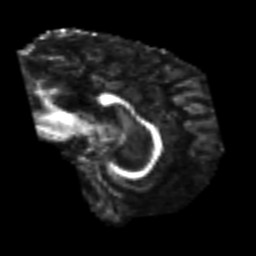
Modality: FA
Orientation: sagittal
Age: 54
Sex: male
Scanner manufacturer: siemens
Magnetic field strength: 3 T
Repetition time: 5.561 s
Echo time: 0.0788 s